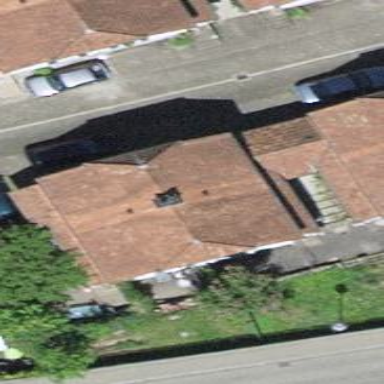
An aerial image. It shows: Charming house with side-hipped roof made of roof tiles.